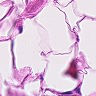
Metastatic tissue present: no